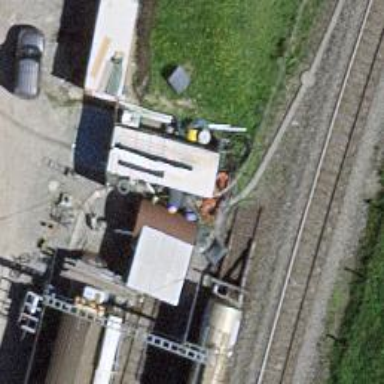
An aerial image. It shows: Railway buffer stop.